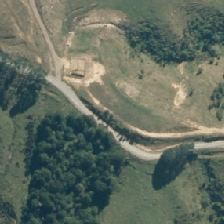
Land cover: indigenous_forest